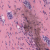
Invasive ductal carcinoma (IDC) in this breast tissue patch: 1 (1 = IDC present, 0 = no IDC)